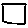
Label: square